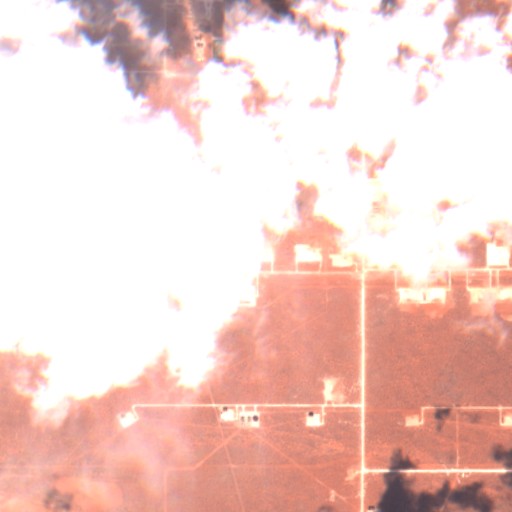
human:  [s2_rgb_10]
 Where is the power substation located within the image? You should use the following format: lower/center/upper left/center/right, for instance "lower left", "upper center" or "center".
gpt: The power substation is located in the center right of the image.
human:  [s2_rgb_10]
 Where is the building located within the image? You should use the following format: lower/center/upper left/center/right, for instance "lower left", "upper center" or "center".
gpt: The building is located in the center left of the image.
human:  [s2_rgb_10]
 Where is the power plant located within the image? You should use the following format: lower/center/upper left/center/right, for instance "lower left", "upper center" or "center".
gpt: There is no power plant in the image.